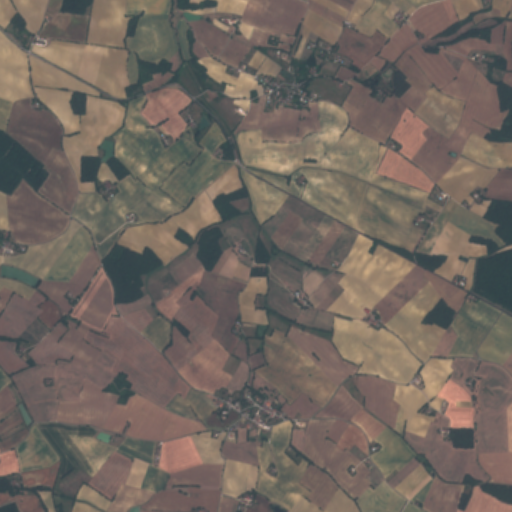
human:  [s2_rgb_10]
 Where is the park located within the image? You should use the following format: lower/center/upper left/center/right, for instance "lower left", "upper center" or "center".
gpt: The park is located in the upper center of the image.
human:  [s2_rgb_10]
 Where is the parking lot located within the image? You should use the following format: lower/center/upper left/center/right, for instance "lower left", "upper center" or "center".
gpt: The parking lot is located in the upper center of the image.
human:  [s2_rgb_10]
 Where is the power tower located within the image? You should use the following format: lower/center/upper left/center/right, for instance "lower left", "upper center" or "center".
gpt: There is no power tower in the image.